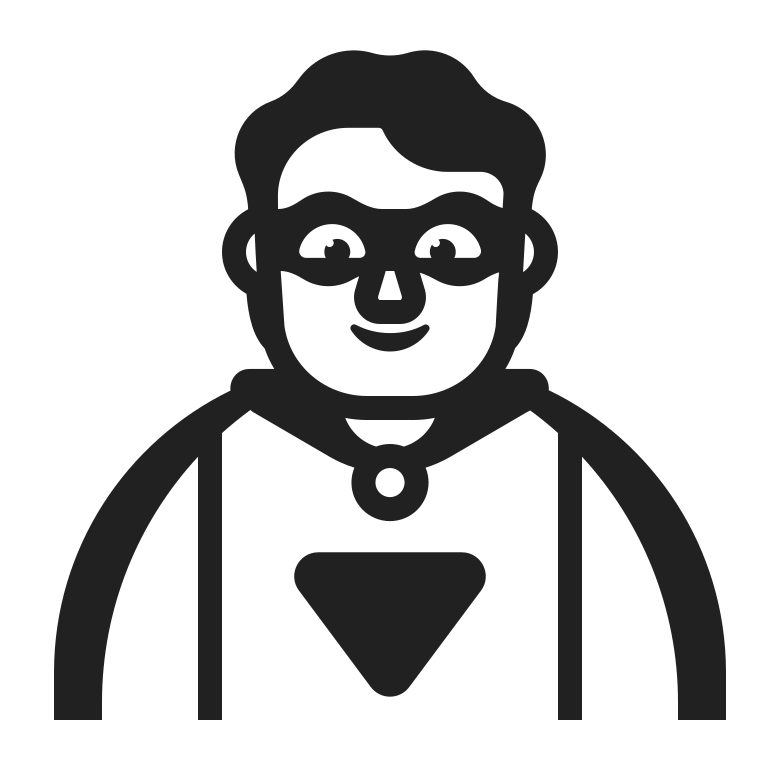
person superhero high contrast default